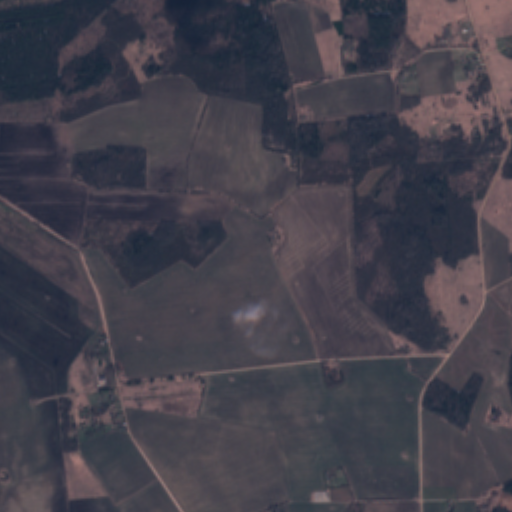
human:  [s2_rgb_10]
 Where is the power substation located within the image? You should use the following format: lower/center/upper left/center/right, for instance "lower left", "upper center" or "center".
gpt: The power substation is located in the lower center of the image.
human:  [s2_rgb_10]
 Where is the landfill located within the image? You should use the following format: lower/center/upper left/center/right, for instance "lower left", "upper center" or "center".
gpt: There is no landfill in the image.